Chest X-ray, PA view. Patient: 54 years old, sex F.
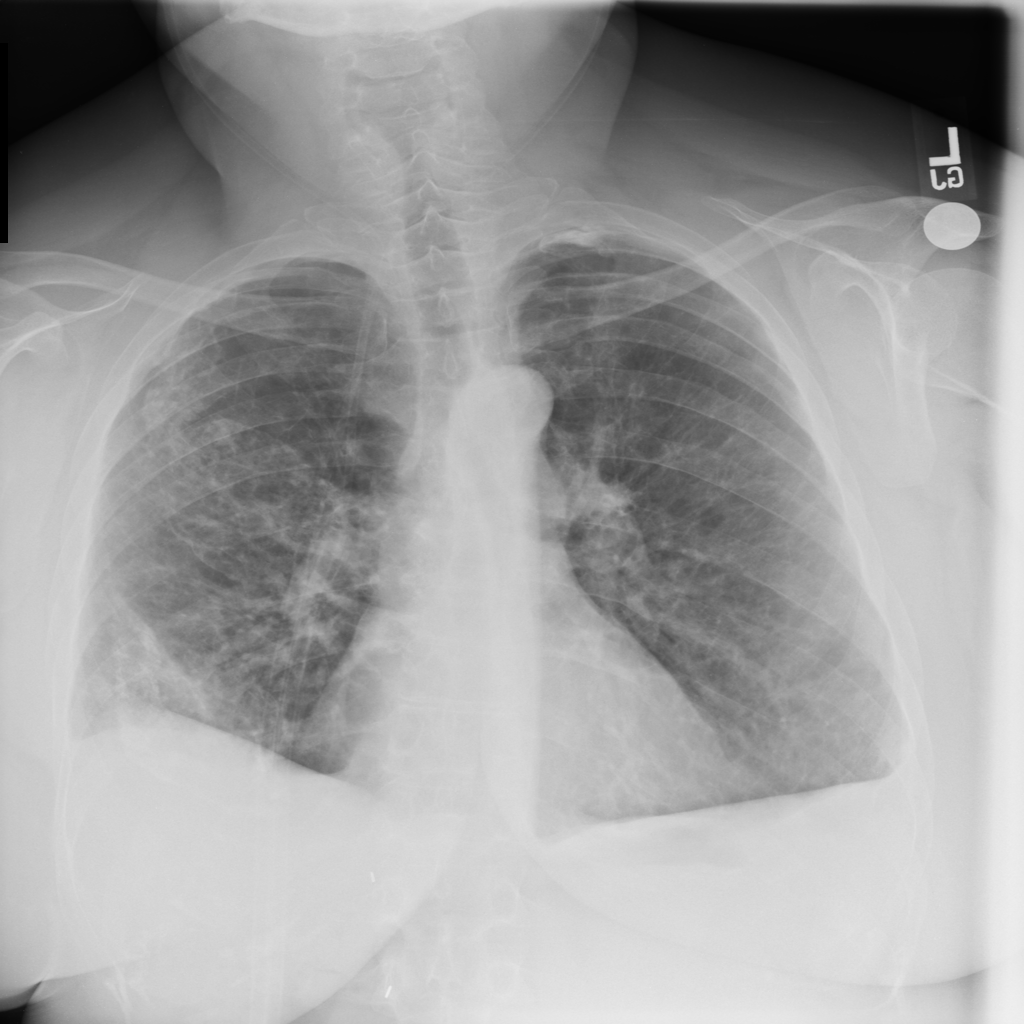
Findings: No Finding